Question:
Hi guys,I had create a popupmenu with code above and this menu would be only showed if the folder's name matched "AAA".
Here is the problem:if there is a folder which is also named "AAA" after another folder,this menu would be showed,too.Actually we just wanna our popupmenu be showed in specific main folders,not their sub-folders.So how can i do this?
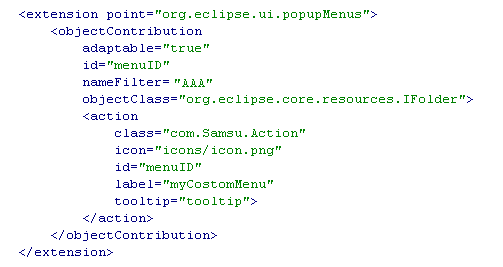
Answer: Define an additional "visibility" tag for that contribution and then use a <URL> inside the visibility tag to check the name in more detail.